Field crop: tomato
Growth stage: 1
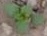
Species: solanum